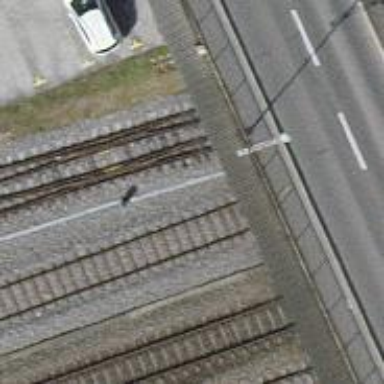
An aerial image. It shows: Railway switch.